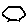
Label: hexagon